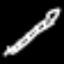
Label: pencil